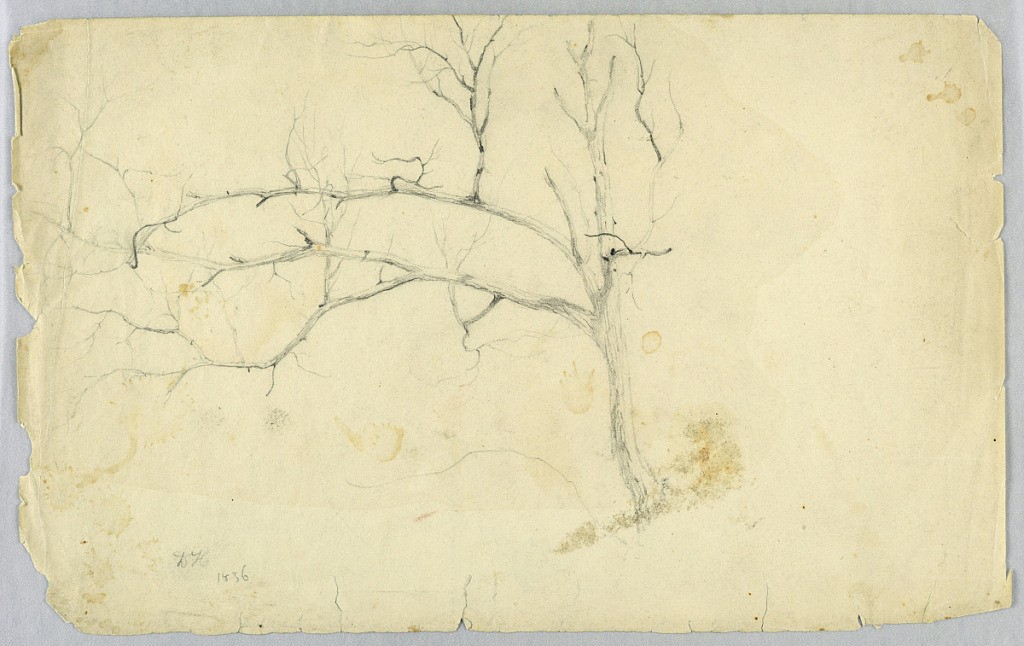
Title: Study of a Leafless Tree
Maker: Daniel Huntington, American, 1816–1906
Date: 1836
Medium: Graphite and black crayon on cream wove paper
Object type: Drawing
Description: Study of a leafless tree. The trunk is turned to the right, with its two main branches extending to the left.